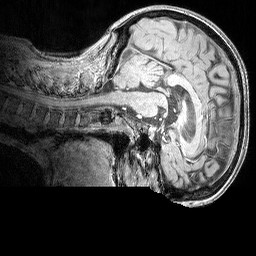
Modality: MP2RAGE
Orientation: sagittal
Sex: female
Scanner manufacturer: siemens
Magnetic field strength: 3 T
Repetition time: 5 s
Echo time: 0.00292 s